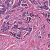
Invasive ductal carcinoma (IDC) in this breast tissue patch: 1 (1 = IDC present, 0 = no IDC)